Field crop: maize
Growth stage: 2
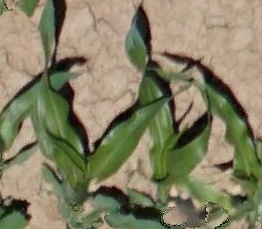
Species: maize